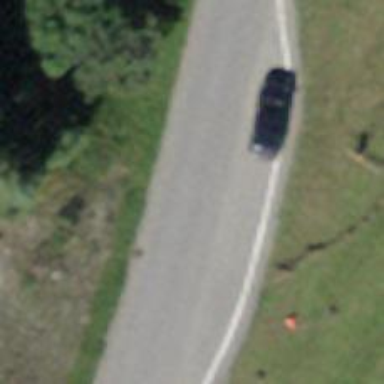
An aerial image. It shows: Passing place on the road.